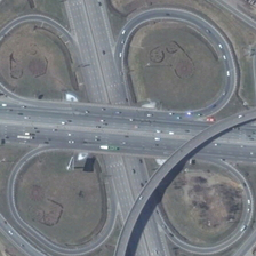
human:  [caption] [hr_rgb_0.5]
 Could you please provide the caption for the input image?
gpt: There is a lot of bare land near the overpass.

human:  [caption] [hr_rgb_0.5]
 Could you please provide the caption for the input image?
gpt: There is a lot of bare land around the overpass.

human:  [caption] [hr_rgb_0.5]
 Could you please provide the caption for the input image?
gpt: There are many cars of different colors on the viaduct.

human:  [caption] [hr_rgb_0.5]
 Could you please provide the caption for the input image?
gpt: There is a lot of bare land around the overpass.

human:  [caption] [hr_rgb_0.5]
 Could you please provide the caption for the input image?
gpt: There are various colors on the overpass.